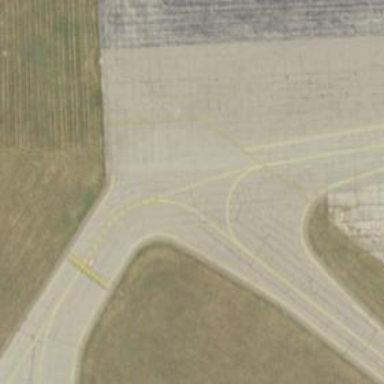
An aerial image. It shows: Image of taxiway at airport.